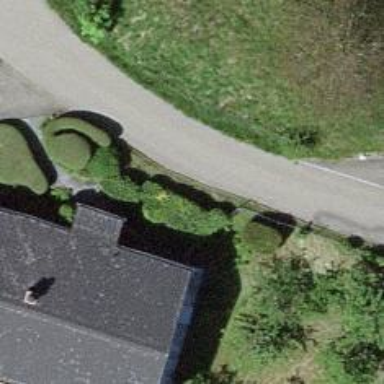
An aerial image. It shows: Residential road with asphalt surface and no sidewalk.